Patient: sex M, age 28
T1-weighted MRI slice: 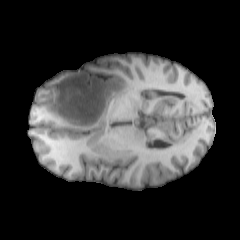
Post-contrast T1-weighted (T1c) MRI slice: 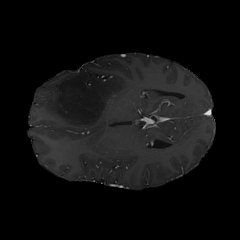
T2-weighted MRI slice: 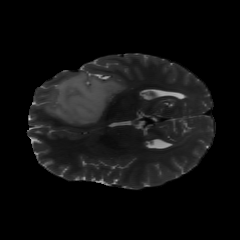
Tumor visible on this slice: yes
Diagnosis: Astrocytoma, IDH-mutant
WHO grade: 2